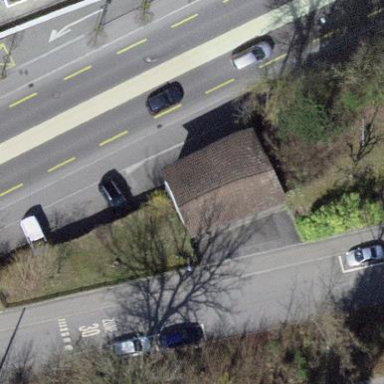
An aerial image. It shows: Residential garages.